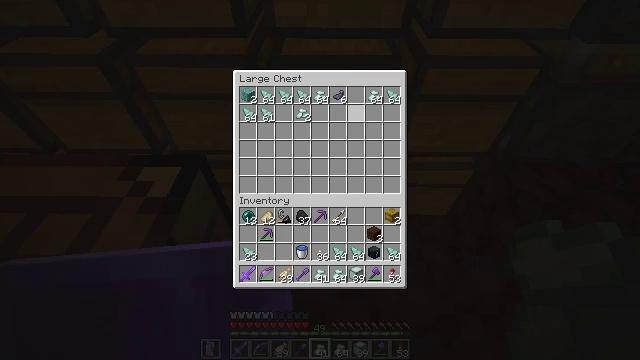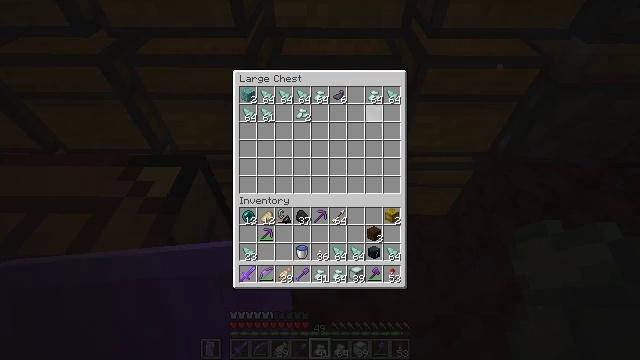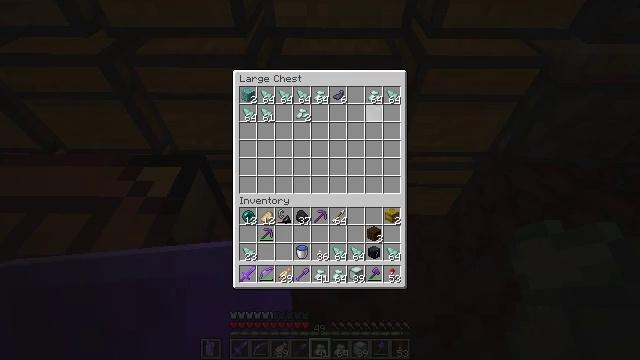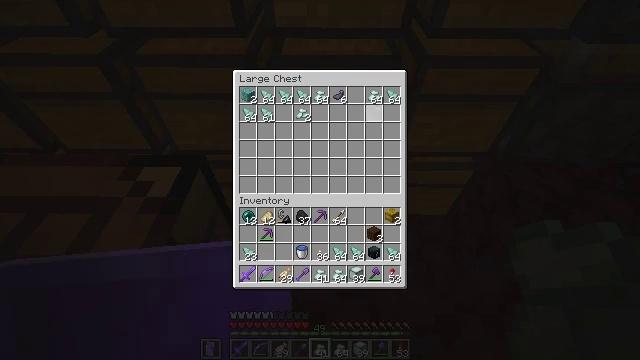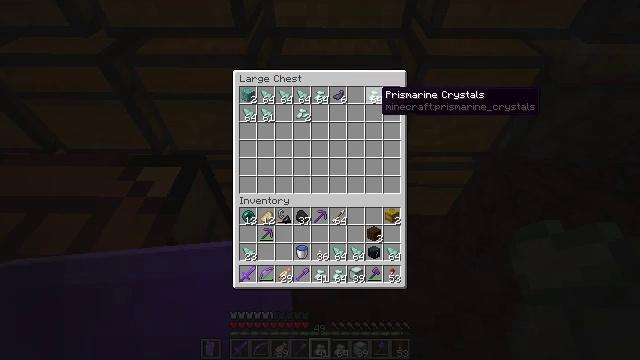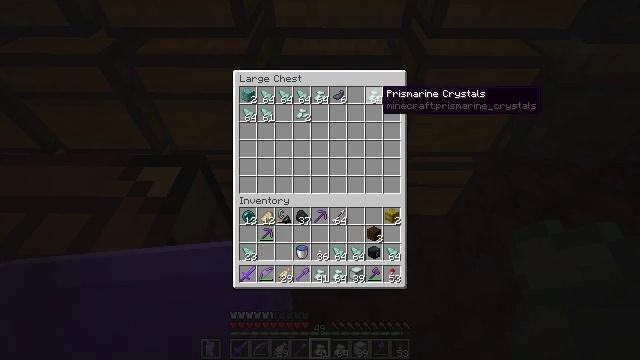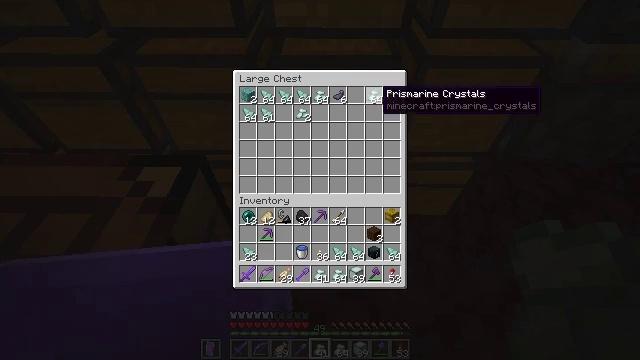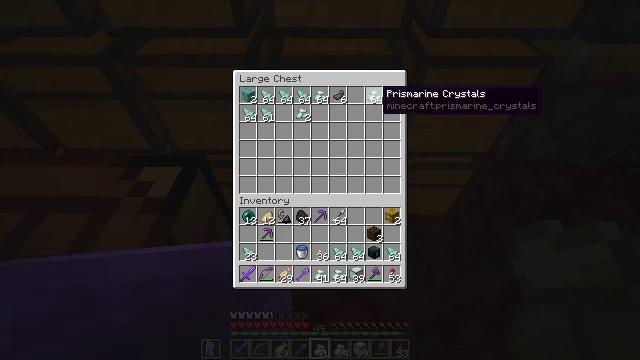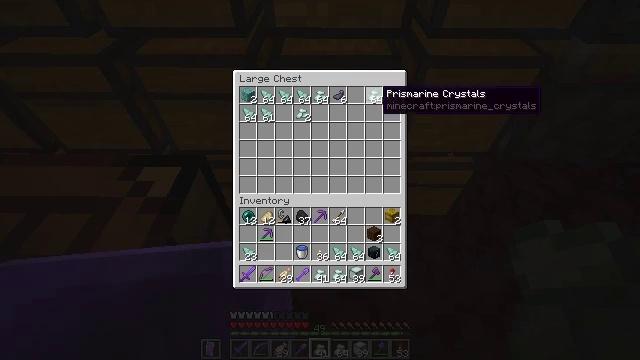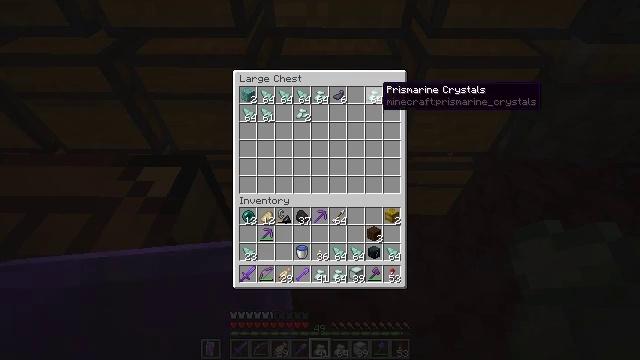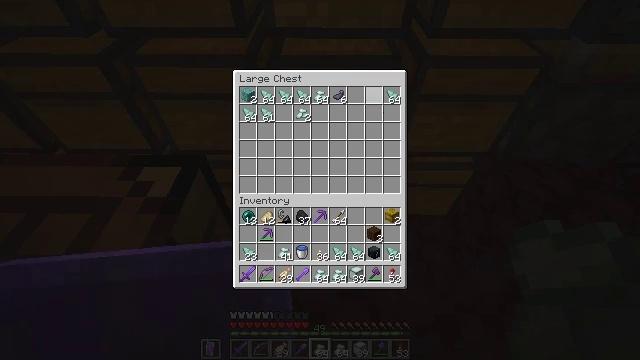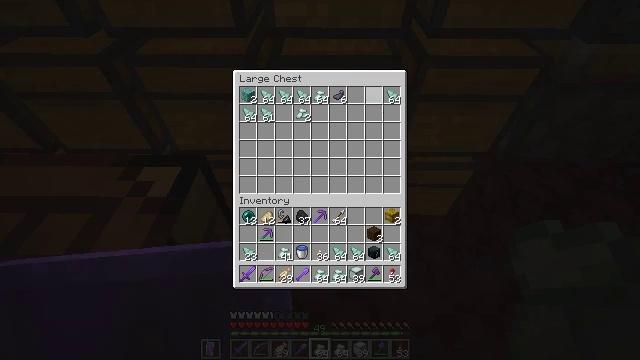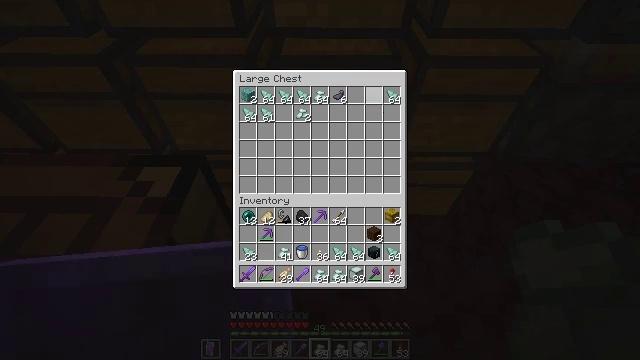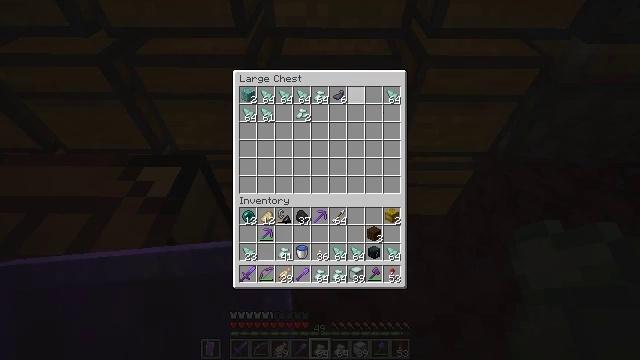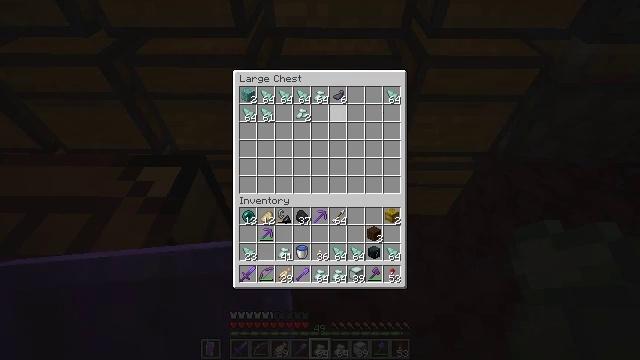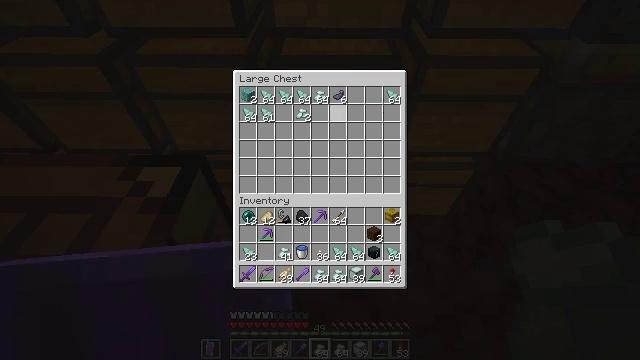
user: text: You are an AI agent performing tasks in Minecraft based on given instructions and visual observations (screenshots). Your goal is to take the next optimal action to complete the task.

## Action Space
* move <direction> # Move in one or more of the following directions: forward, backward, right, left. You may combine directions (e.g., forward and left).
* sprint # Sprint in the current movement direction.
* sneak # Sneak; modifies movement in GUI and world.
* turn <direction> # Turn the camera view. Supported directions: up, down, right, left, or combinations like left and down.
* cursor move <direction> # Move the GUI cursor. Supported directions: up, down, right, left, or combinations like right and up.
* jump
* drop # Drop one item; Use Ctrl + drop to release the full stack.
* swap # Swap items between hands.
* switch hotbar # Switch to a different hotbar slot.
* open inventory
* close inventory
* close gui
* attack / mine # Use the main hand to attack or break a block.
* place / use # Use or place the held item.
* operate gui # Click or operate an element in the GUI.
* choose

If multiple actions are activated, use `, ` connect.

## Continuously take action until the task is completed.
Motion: motion action
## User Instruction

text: Crafting a sea lantern requires the right materials.
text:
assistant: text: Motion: sneak
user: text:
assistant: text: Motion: sneak
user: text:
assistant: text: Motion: sneak
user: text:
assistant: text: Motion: sneak
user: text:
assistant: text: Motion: sneak
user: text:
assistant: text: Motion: sneak
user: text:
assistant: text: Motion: sneak
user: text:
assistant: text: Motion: sneak
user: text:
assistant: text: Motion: sneak
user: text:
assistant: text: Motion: sneak, attack / mine
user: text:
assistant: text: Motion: sneak, attack / mine
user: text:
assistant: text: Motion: sneak, attack / mine
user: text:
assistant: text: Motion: sneak, turn left
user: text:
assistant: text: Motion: sneak, turn left
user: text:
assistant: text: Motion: sneak
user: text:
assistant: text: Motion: sneak
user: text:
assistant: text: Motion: sneak
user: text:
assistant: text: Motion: sneak
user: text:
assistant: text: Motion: sneak, turn left
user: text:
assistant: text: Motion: sneak
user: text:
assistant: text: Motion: sneak
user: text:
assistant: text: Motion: sneak
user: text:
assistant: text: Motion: sneak
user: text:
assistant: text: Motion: sneak
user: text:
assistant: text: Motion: sneak
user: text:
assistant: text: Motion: sneak, attack / mine
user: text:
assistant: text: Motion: sneak, attack / mine
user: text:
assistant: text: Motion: sneak, attack / mine
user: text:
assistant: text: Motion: sneak
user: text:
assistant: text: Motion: sneak, turn down